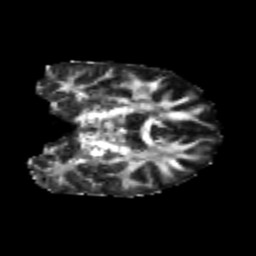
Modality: FA
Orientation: coronal
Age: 21
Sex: male
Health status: healthy
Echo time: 0.074 s